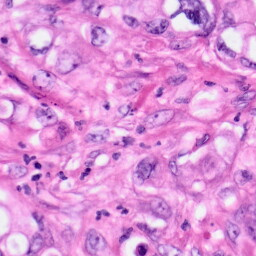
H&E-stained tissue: Pancreatic